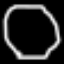
Label: octagon